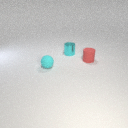
small red rubber cylinder in front of small cyan metal cylinder